Question: I'm pretty well versed with HTML and CSS, but I'd like your opinion on this one!

I need to center the text in the arrow, but place a check box next to the centered text. Because of this, I can't user 'text-align' on all of the contents of the arrow, like I normally would. If I include the check in the centering, the anchor point shifts off of the text to include the check, and the text isn't truly centered.
Thanks!
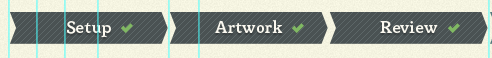
Answer: Make the check an absolutely positioned span, set as display:block, positioned relative to the text. Check out this jsFiddle for a basic idea. Your HTML may be set up differently:
- <URL>